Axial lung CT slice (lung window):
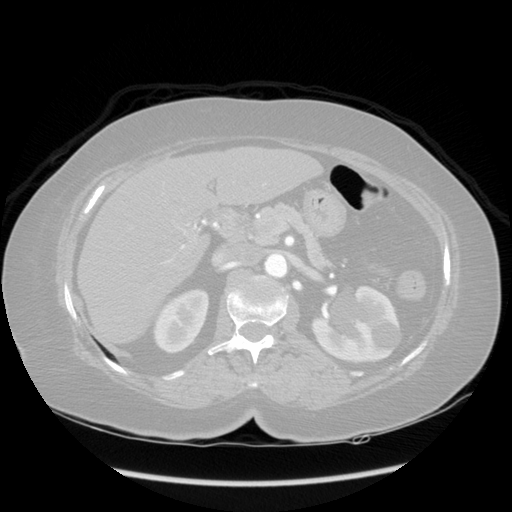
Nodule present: no